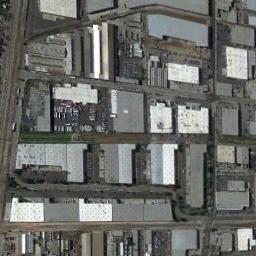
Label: industrial_area